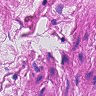
Metastatic tissue present: no